Field crop: tomato
Growth stage: 1
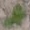
Species: solanum